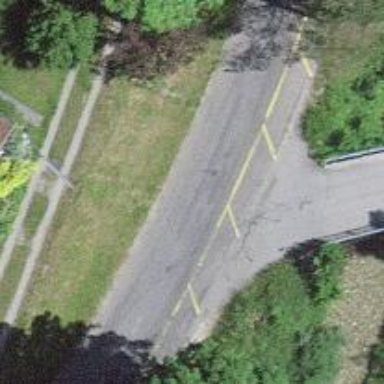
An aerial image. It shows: Service road with smooth asphalt surface of grade 1 tracktype.